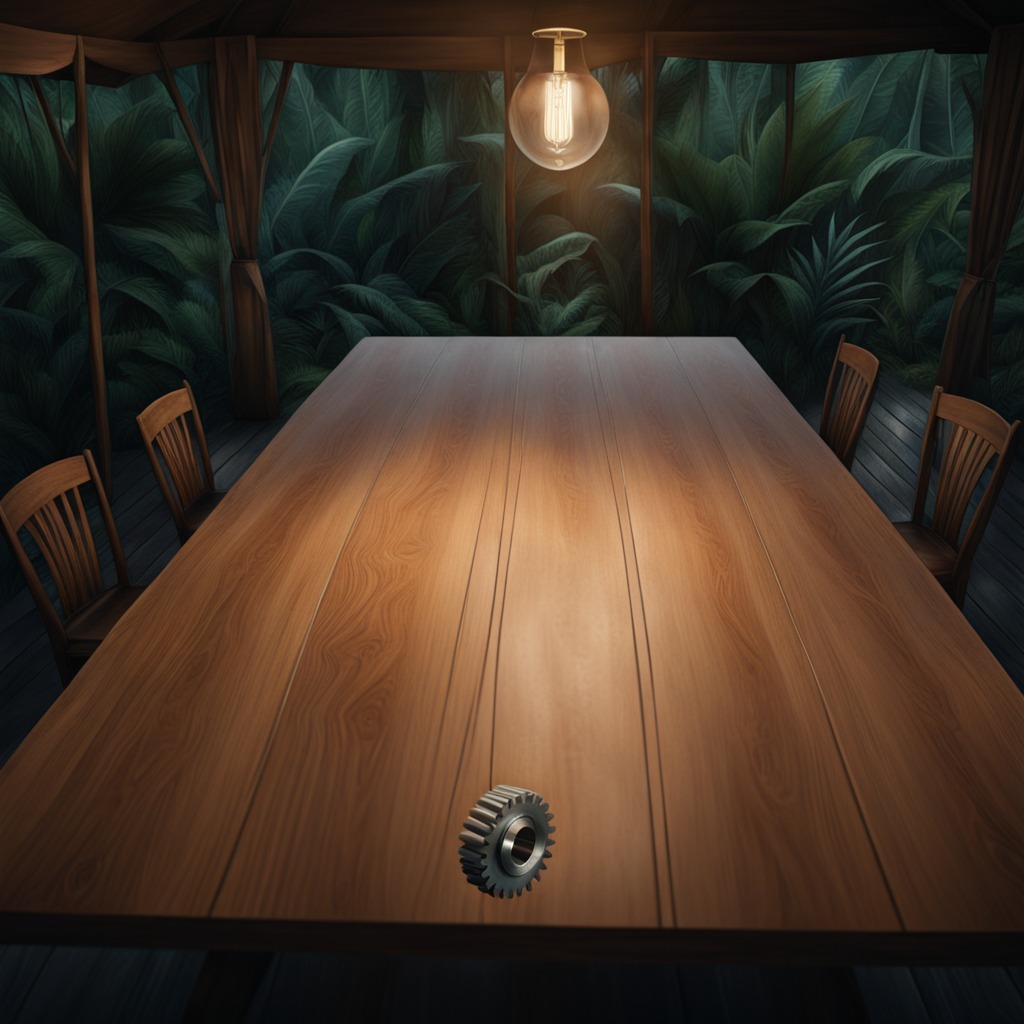
A steel gear with teeth lies on a clean wooden table inside a jungle field workshop tent at night dim ambient light soft shadows worn but